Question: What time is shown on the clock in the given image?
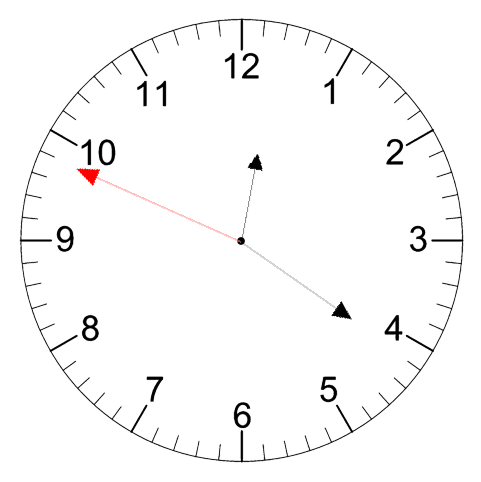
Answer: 12:20:49